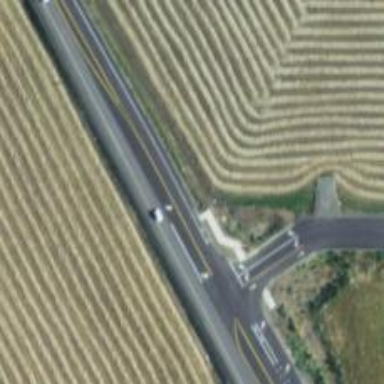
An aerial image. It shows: Asphalt road designated as trunk highway.